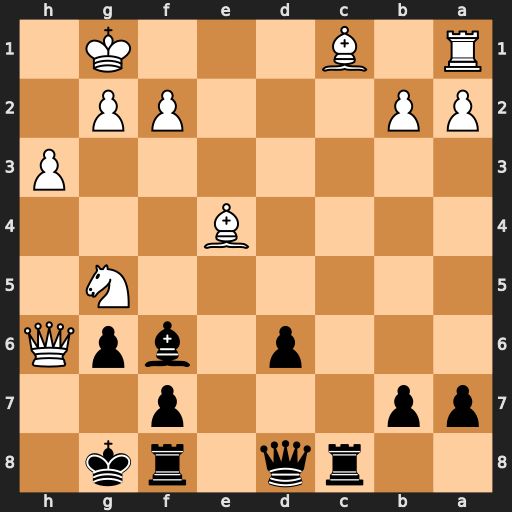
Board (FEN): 2rq1rk1/pp3p2/3p1bpQ/6N1/4B3/7P/PP3PP1/R1B3K1
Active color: b
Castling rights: -
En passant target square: -
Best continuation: Rxc1+ Rxc1 Bxg5